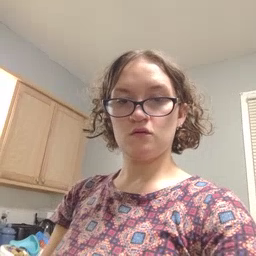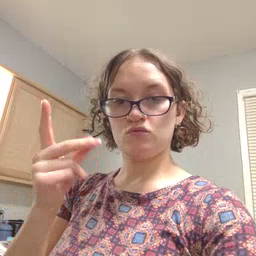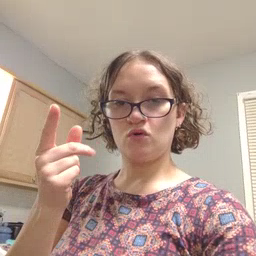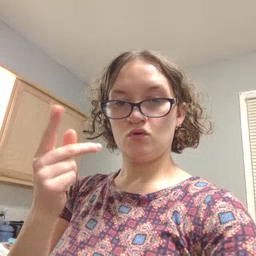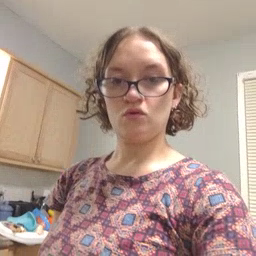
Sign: dog